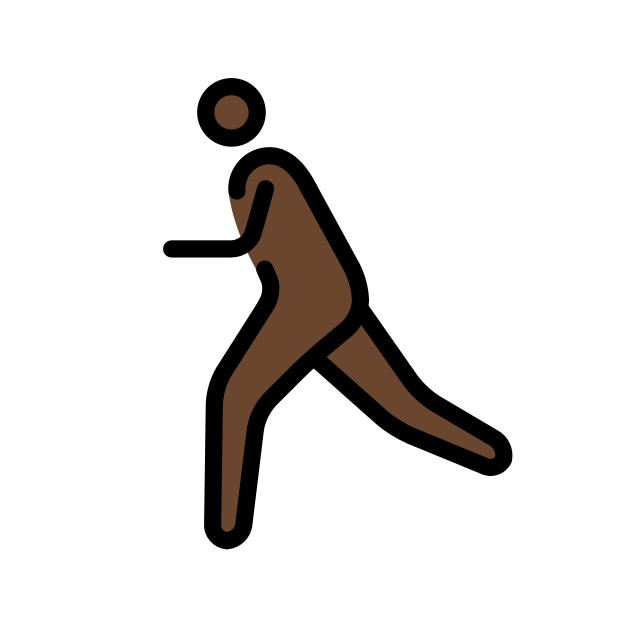
person running: dark skin tone